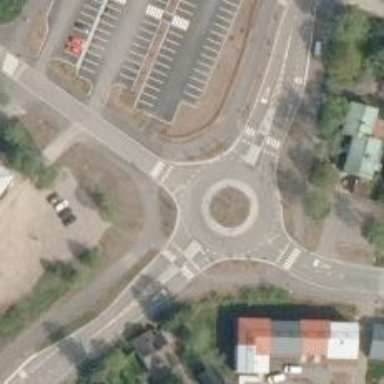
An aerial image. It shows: Tertiary road leading to roundabout.